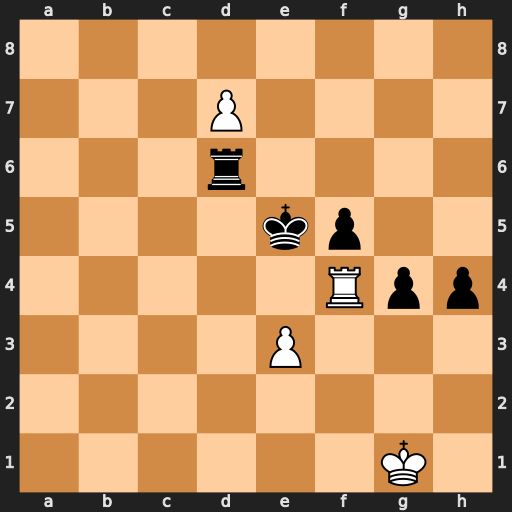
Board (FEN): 8/3P4/3r4/4kp2/5Rpp/4P3/8/6K1
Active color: w
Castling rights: -
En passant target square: -
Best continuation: Rd4 Rxd7 Rxd7